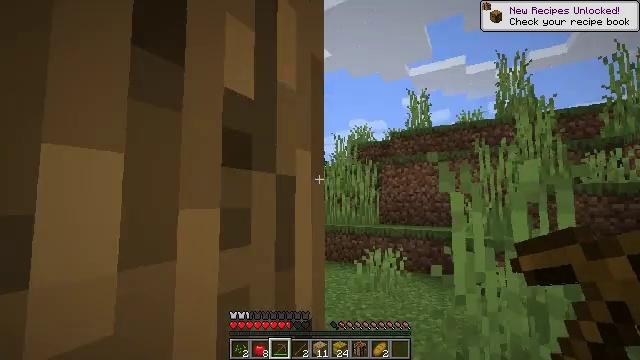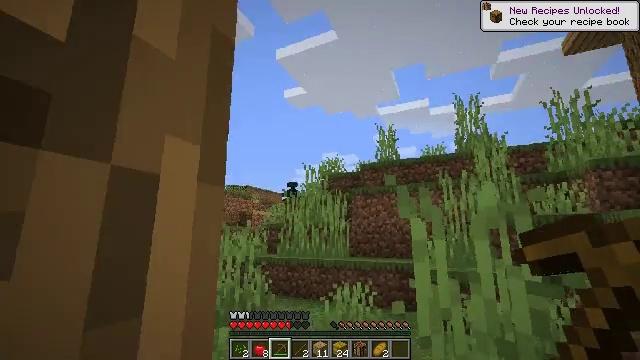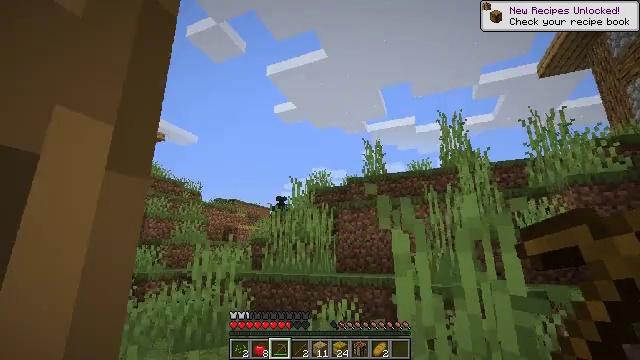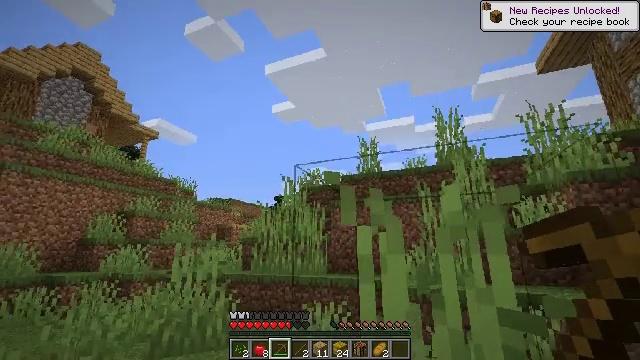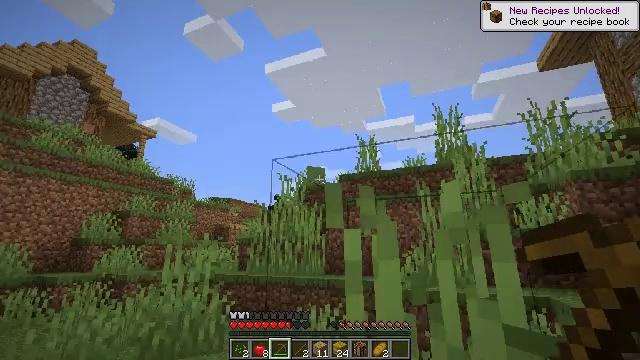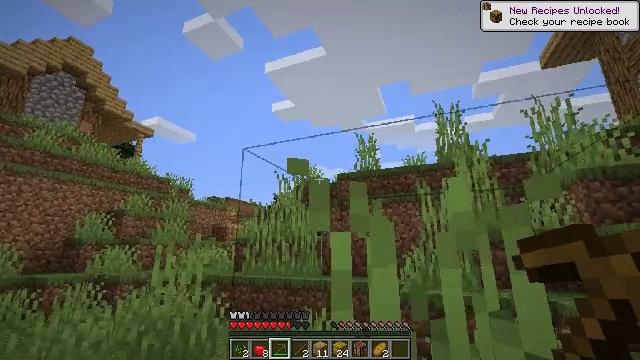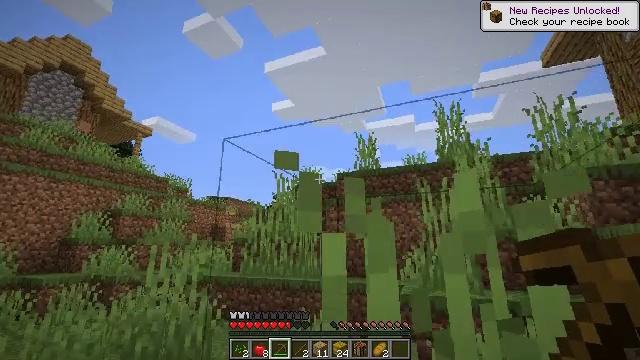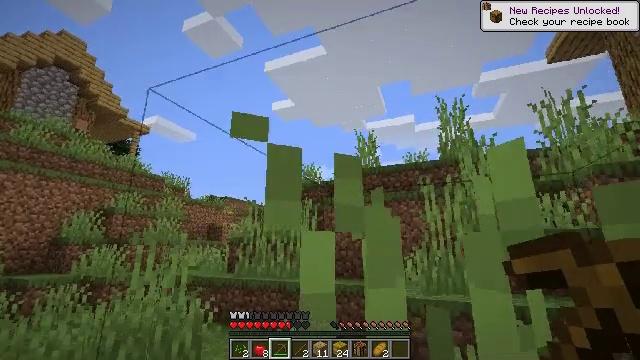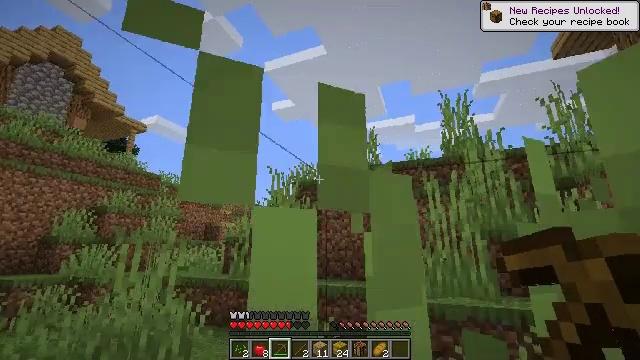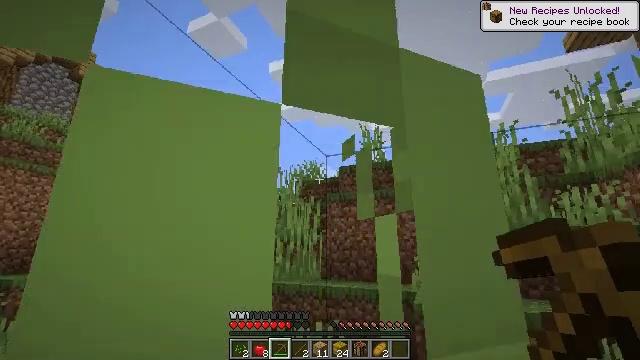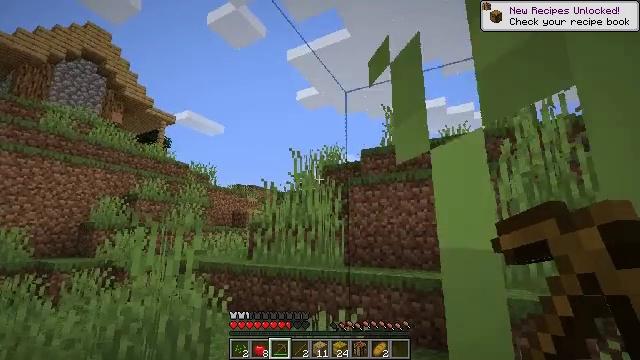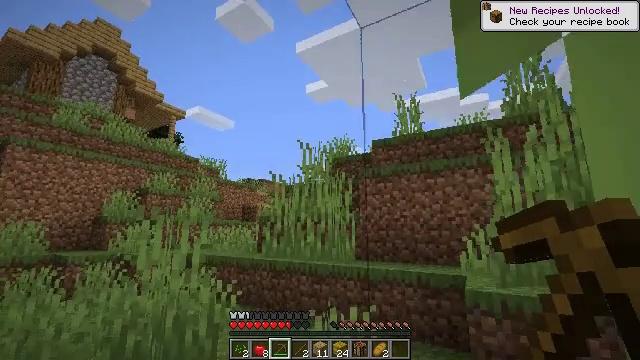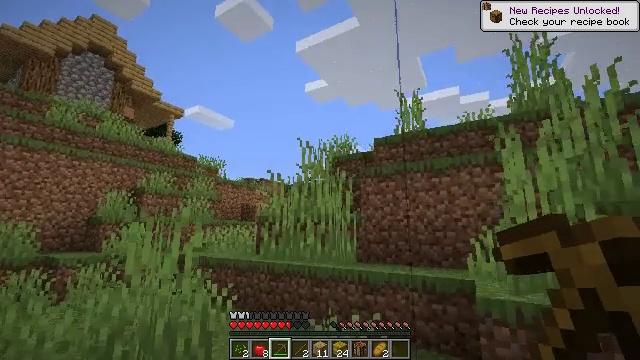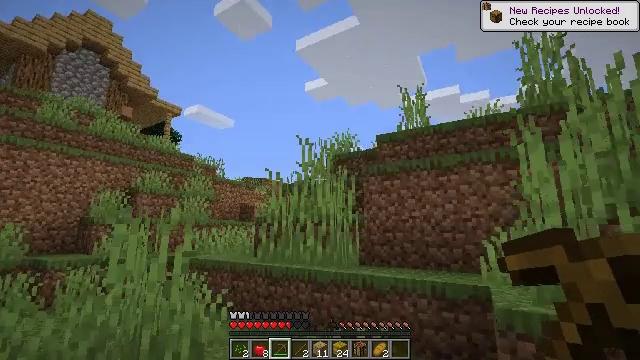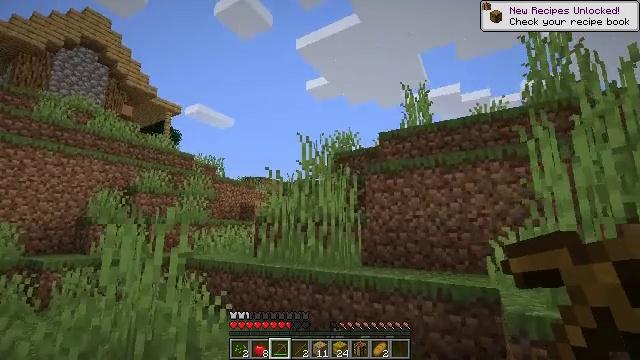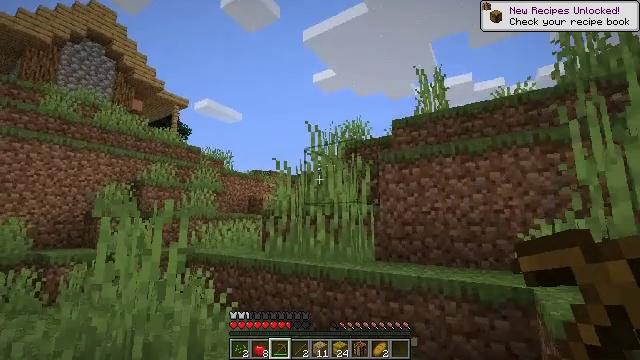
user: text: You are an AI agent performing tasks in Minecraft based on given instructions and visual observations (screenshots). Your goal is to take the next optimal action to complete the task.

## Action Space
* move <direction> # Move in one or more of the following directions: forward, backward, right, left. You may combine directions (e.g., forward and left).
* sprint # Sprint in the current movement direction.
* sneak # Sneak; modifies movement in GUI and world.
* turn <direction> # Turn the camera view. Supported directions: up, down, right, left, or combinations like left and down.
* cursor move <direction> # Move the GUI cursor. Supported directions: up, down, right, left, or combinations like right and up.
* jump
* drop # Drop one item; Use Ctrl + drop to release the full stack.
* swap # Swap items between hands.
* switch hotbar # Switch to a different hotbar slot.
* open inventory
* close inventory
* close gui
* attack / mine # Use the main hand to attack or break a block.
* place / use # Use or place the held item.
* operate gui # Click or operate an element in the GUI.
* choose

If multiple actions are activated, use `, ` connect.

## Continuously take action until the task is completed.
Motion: motion action
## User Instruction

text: Break the grass path to collect materials.
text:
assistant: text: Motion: move forward and move right, turn right and up
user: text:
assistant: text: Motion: move forward and move right, turn right and up
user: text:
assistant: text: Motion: move forward and move right
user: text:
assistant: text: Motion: move forward
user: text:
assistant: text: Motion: move forward
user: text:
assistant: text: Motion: move forward
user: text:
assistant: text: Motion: move forward
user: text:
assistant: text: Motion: move forward
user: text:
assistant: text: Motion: move forward, turn left
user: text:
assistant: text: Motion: move forward, turn left and down
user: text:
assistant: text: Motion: move forward, turn left and down
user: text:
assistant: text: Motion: move forward
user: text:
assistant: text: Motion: move forward
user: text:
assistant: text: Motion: move forward
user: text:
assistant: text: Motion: move forward, turn left and down
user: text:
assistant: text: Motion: move forward, turn left and down
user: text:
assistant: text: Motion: move forward, turn left and down
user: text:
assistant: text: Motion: move forward, turn left and down
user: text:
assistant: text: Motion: move forward
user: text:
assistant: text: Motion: move forward
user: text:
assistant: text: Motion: move forward, turn left
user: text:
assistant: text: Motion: move forward, turn left
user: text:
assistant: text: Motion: move forward
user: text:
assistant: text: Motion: move forward
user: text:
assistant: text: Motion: move forward, turn left
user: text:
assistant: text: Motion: move forward, turn left and down
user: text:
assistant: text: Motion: move forward, turn left and down
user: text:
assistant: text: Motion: move forward, turn left and down
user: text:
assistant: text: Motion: move forward, turn left
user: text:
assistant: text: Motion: move forward